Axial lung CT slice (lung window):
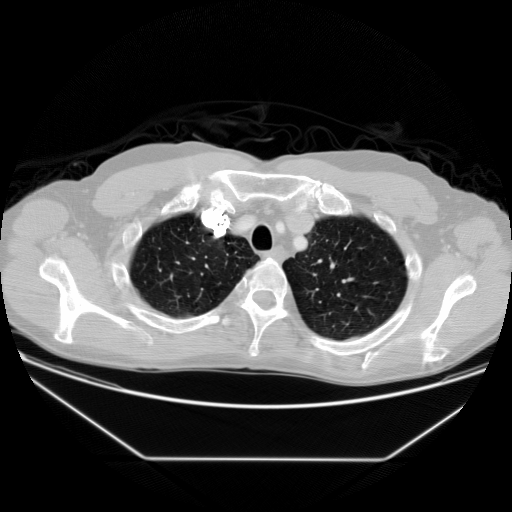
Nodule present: no